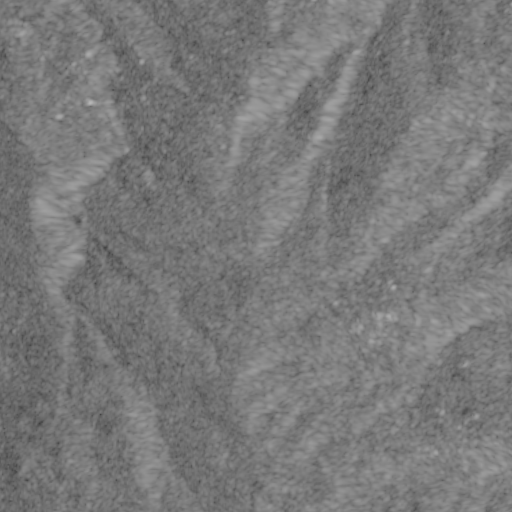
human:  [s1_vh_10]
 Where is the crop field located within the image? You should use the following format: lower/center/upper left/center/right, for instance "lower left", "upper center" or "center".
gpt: The crop field is located in the upper center of the image.
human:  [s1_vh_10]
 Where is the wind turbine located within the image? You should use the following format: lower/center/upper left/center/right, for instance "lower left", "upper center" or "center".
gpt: The wind turbine is located in the lower left of the image.
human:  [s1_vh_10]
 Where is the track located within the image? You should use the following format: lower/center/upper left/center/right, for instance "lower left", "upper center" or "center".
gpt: There is no track in the image.

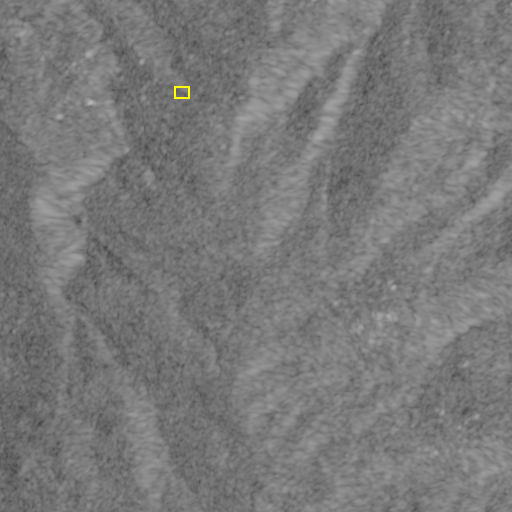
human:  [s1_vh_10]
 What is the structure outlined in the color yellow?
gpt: The structure outlined in yellow is a crop field.
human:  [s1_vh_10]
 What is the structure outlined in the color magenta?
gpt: There is no magenta outline.